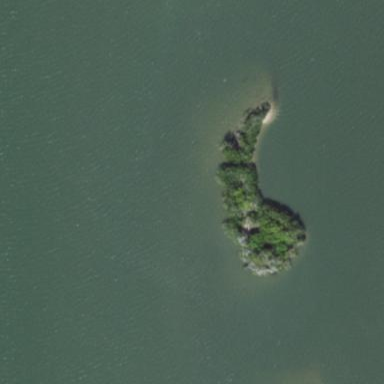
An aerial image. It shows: Islet.